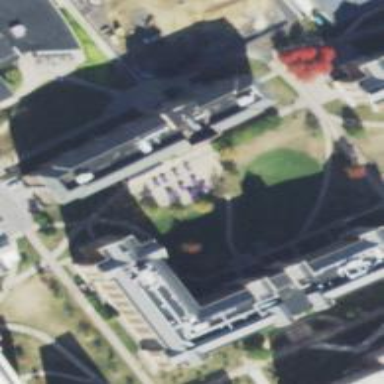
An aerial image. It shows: View of university building.